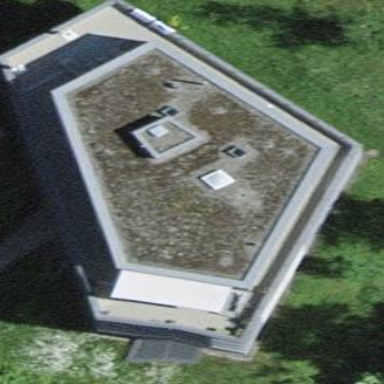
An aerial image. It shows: Apartment building with flat roof.